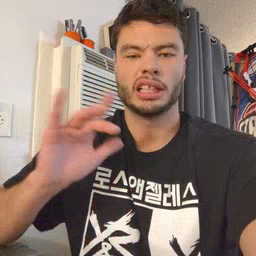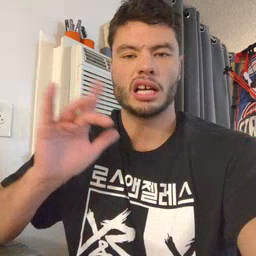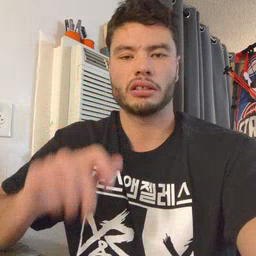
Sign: yucky